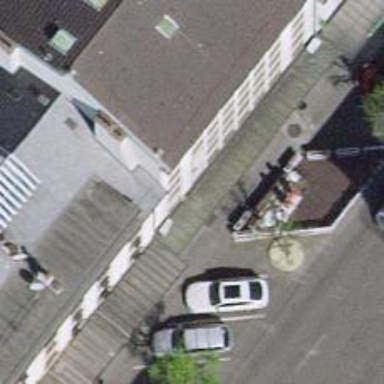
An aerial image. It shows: Ice cream stand or shop.